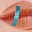
Label: 1